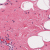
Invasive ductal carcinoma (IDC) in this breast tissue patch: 0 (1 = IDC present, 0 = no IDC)